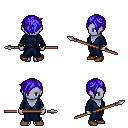
a pixel art fantasy rpg character, female body template, dark elf, purple skin, blue robe, red pants, blue pixie cut hairstyle, bracelets, brown shoes, spear, four views (front, back, left, right), 2x2 character sprite sheet, small pixel art, hard edges, no anti-aliasing